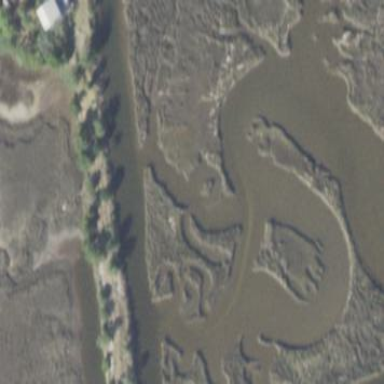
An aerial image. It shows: Saltmarsh wetland.